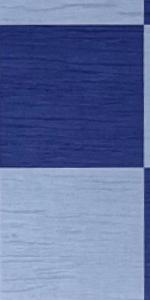
Label: Empty